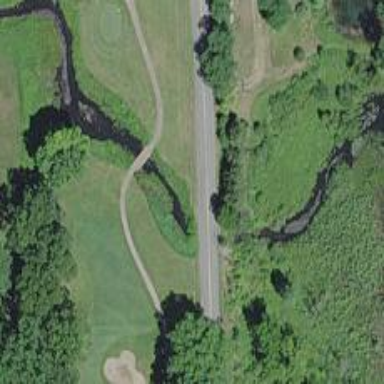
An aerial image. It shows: Bridge over path used as golf cartpath.